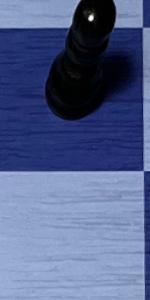
Label: Empty